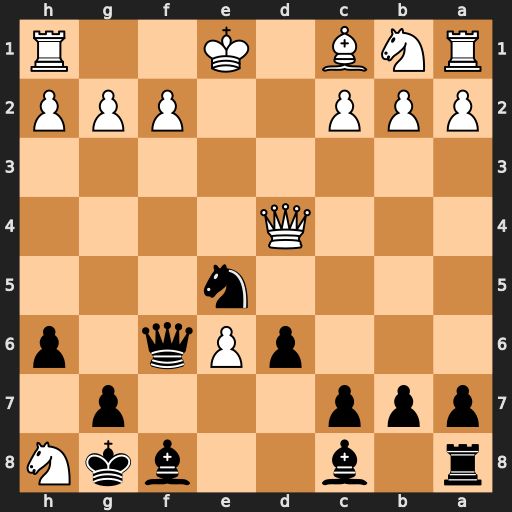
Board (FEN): r1b2bkN/ppp3p1/3pPq1p/4n3/3Q4/8/PPP2PPP/RNB1K2R
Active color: b
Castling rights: KQ
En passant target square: -
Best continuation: Nf3+ gxf3 Qxd4